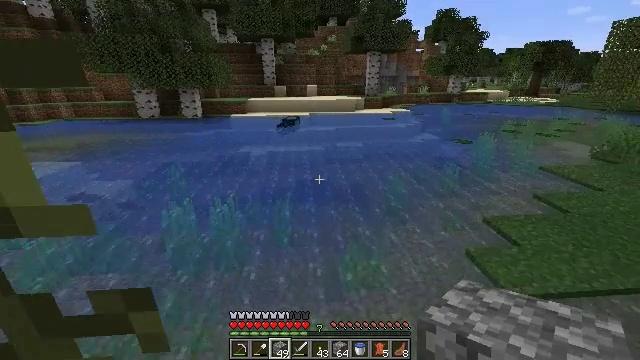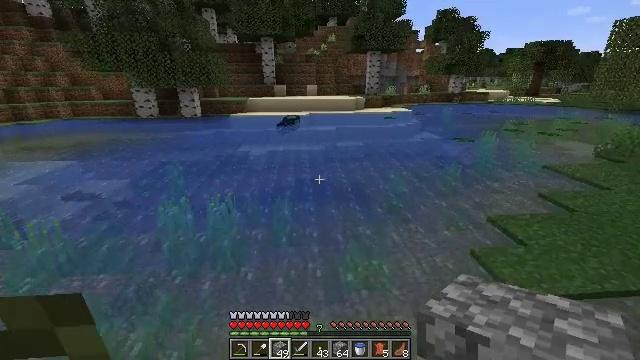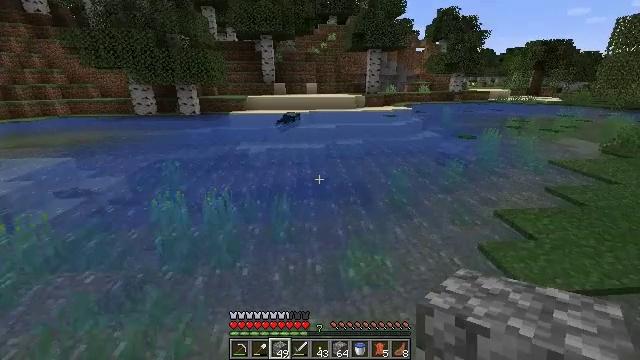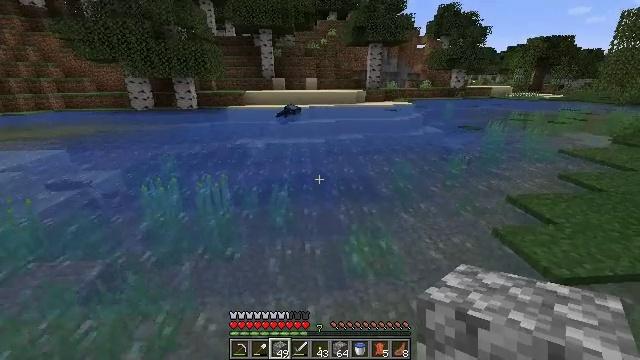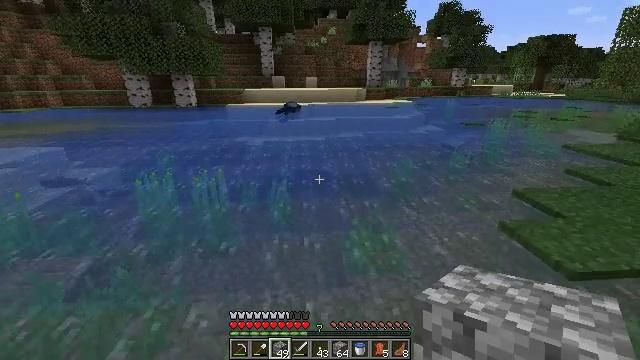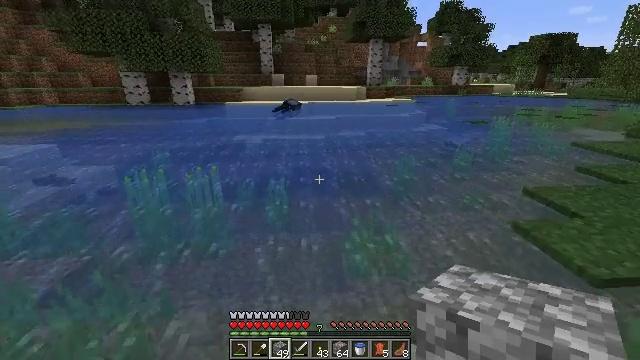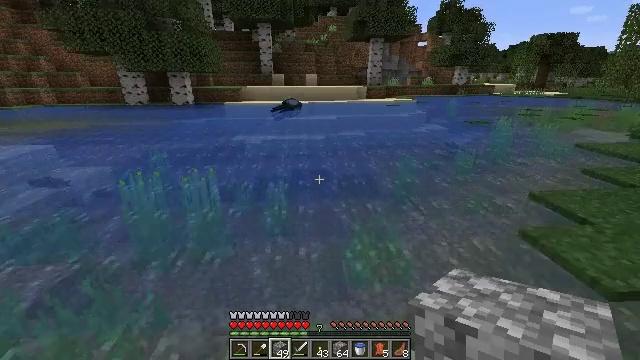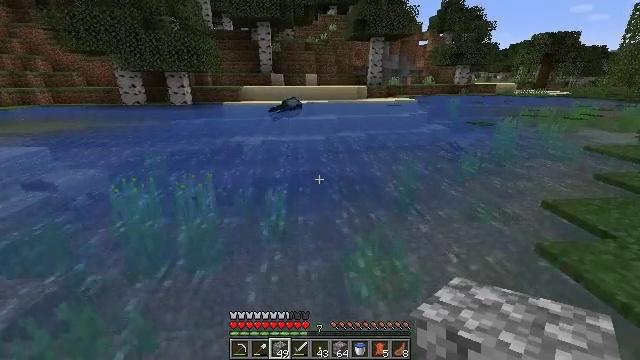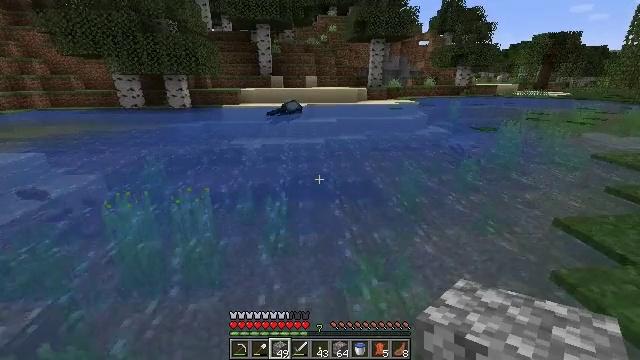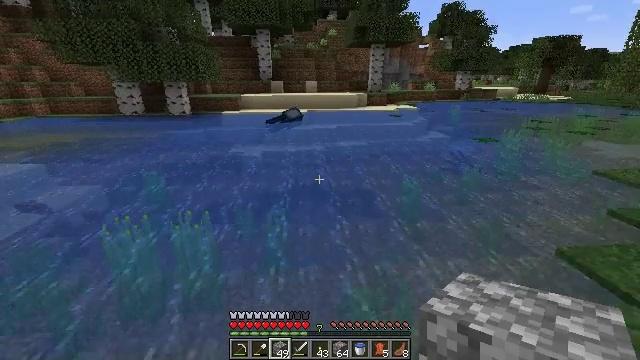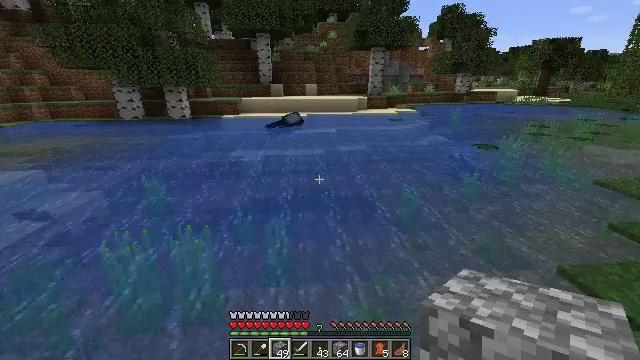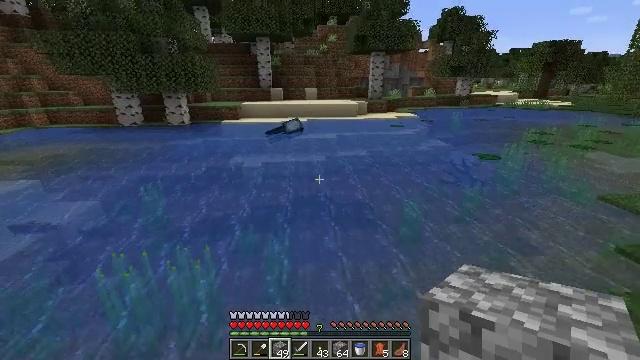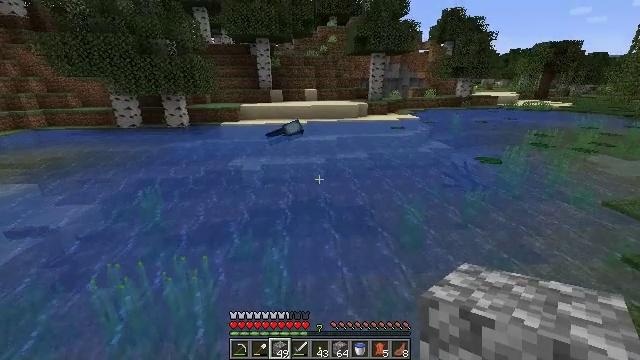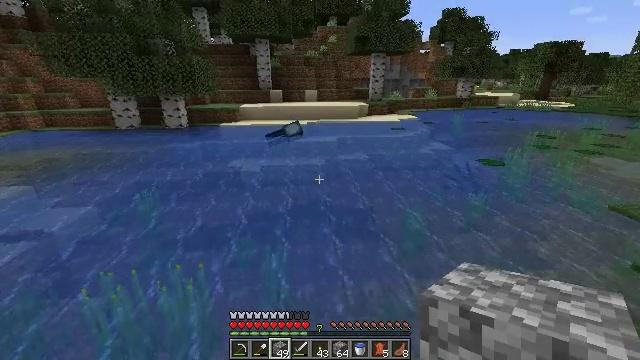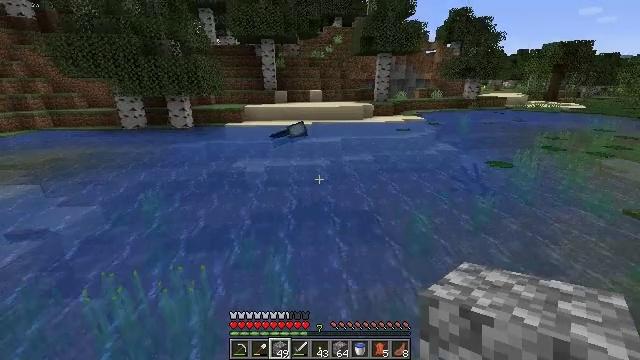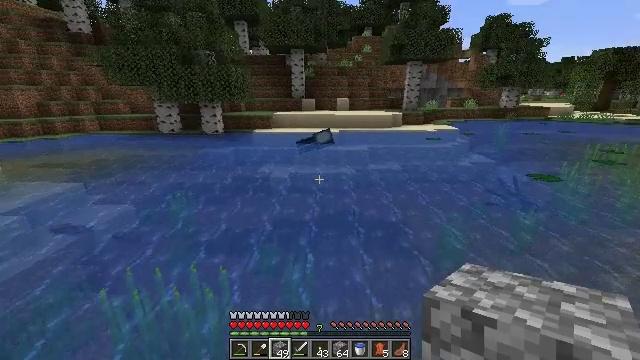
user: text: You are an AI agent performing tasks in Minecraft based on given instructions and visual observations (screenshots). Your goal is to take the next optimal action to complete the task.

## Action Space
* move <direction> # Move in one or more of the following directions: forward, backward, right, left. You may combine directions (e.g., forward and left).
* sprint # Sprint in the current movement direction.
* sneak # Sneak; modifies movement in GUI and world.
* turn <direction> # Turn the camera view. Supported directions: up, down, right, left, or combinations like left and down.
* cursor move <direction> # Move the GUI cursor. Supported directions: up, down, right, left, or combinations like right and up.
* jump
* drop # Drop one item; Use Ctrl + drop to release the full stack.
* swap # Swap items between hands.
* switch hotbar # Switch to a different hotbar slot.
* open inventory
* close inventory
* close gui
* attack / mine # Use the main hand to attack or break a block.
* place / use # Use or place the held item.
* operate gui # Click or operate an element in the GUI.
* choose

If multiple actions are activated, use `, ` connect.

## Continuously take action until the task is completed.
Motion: motion action
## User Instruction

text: Harvest sugar cane from the plant.
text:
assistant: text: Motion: move forward
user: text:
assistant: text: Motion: move forward
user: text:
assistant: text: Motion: move forward
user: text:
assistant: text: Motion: move forward
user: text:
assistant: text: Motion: move forward
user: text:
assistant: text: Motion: move forward
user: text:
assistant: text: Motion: move forward
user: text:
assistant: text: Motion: move forward, jump
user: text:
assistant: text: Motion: move forward, jump
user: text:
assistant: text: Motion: move forward, jump
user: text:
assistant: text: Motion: move forward, jump
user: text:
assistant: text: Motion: move forward, jump
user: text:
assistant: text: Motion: move forward, jump
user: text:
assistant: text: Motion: move forward, turn left, jump
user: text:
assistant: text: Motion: move forward, turn left and up, jump
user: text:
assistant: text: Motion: move forward, turn left and up, jump
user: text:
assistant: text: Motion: move forward, turn left and up, jump
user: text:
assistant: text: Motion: move forward, jump
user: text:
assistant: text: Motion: move forward, jump
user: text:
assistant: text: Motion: move forward, jump
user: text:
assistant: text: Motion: move forward, jump
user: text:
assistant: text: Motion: move forward, jump
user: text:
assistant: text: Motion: move forward, jump
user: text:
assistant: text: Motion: move forward, jump
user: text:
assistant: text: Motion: move forward, turn left and up, jump
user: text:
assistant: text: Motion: move forward, turn left and up, jump
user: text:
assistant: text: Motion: move forward, turn left and up, jump
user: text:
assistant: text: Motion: move forward and move right, turn left and up, jump
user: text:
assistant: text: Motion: move forward and move right, turn left and up, jump
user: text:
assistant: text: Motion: move forward and move right, turn left and up, jump